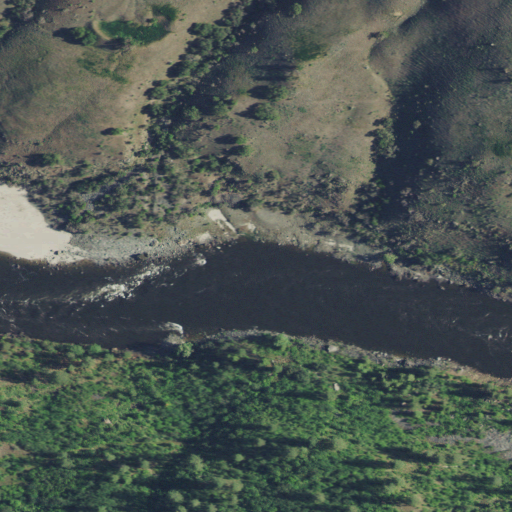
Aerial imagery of bar in Idaho named White House Bar containing shrub, evergreen forest, grassland, open water, and pasture